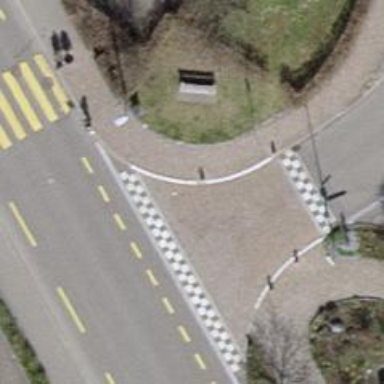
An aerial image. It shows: Unmarked crossing with traffic calming table.